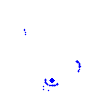
Particle: kaon